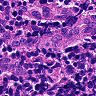
Metastatic tissue present: no